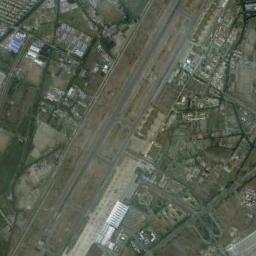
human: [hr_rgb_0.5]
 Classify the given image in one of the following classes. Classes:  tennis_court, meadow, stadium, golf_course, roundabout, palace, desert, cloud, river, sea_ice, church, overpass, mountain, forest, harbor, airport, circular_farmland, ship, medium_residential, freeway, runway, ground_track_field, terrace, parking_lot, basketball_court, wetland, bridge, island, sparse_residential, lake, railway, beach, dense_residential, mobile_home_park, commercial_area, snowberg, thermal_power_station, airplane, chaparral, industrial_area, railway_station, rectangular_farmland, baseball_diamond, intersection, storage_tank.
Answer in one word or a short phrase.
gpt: airport